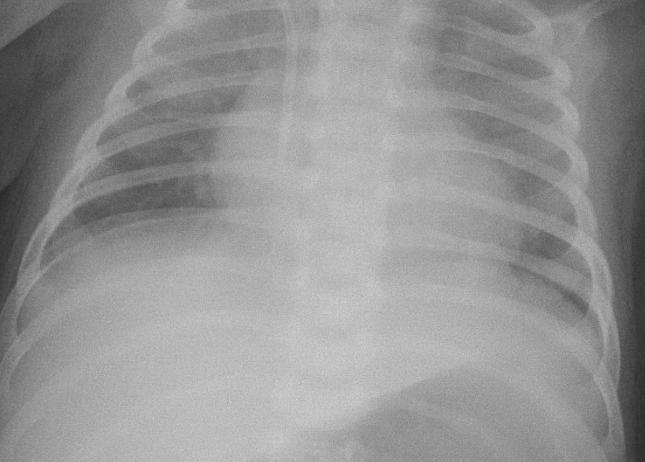
Diagnosis: PNEUMONIA